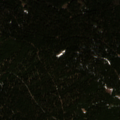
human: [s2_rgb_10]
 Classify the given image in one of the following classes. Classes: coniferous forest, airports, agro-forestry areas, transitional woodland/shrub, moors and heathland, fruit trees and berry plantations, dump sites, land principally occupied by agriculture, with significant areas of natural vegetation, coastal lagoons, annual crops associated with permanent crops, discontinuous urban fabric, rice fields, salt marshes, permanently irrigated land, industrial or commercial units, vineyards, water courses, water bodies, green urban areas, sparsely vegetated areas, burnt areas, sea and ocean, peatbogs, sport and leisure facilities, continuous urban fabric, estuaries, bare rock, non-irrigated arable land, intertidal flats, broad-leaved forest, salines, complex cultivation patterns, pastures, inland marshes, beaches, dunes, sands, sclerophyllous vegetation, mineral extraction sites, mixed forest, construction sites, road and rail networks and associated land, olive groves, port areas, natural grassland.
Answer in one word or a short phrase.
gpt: coniferous forest